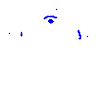
Particle: pion